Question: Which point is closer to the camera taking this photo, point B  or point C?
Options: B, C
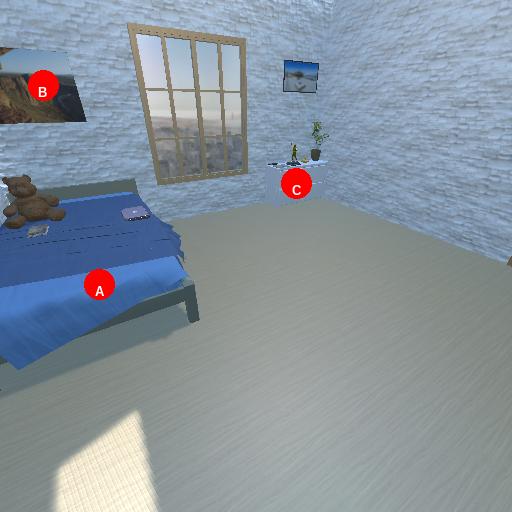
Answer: B